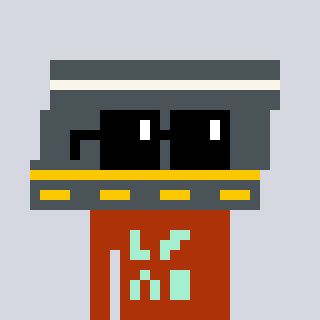
a pixel art character with square black sunglasses, a road-shaped head and a hotbrown-colored body on a cool background